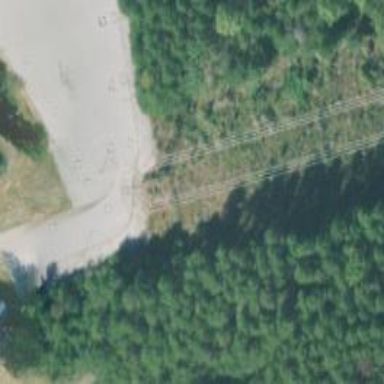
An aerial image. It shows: Lattice structure tower used for power distribution.